Field crop: maize
Growth stage: 2
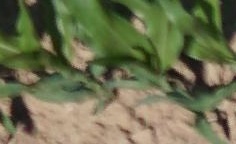
Species: maize